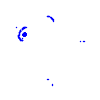
Particle: pion